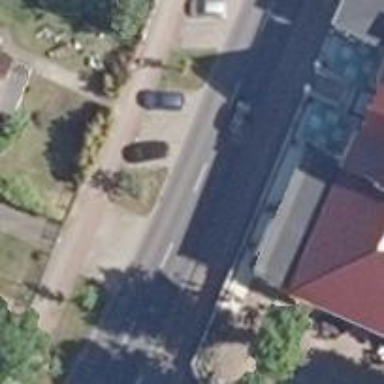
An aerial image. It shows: Tertiary road with asphalt surface. It has separate cycleway and sidewalks on both sides.